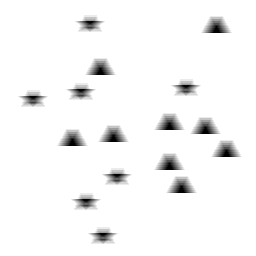
Squares: 0
Triangles: 9
Stars: 7
Total shapes: 16